Interaction volume radius: 10 \u00c5
Interaction volume height: 20 \u00c5
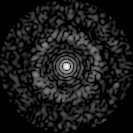
Disorder parameter: 0.8535